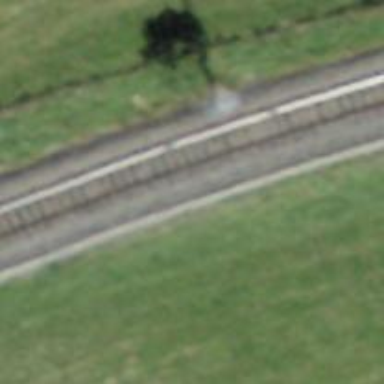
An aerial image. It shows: Single railway track with electrification through contact line.